Question: Find the area of the following quadrilateral, where all points are on integers. The result is rounded to 1 decimal place
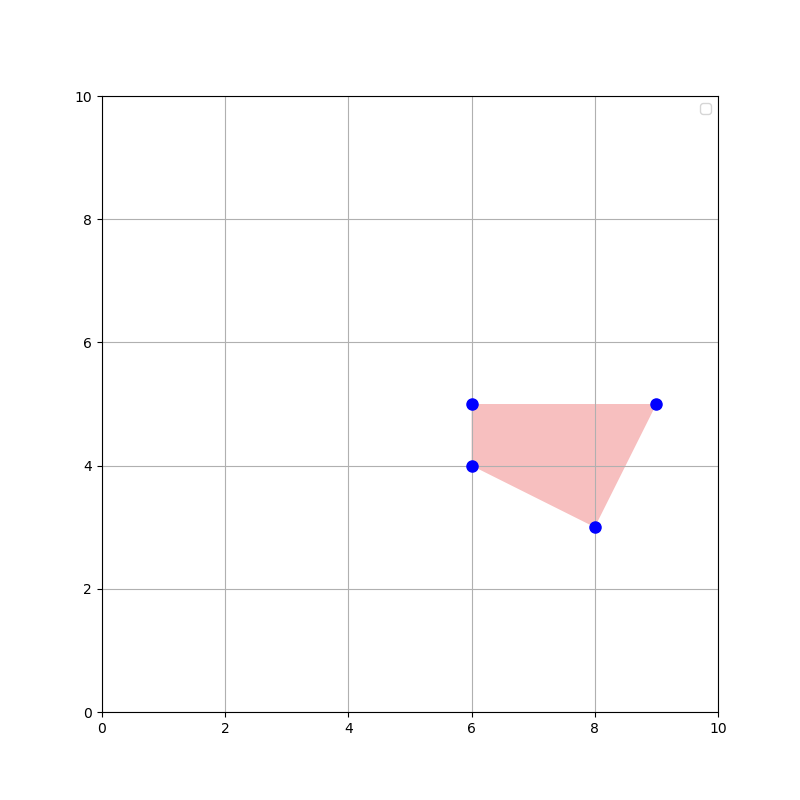
Answer: 4.0